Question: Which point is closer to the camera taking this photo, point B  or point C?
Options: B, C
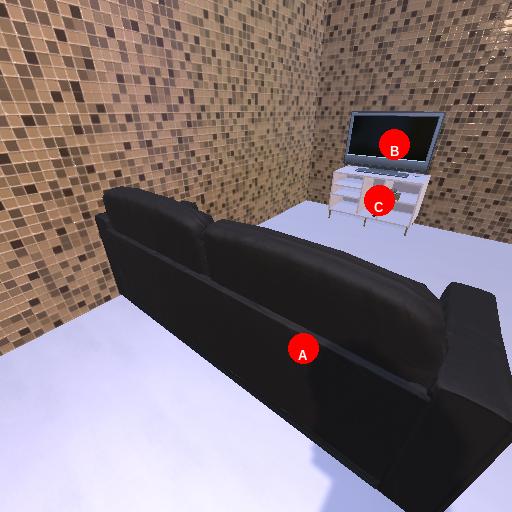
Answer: B